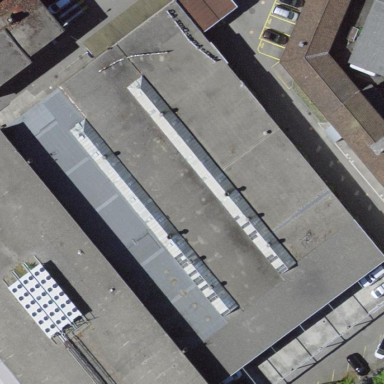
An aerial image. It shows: Commercial building.